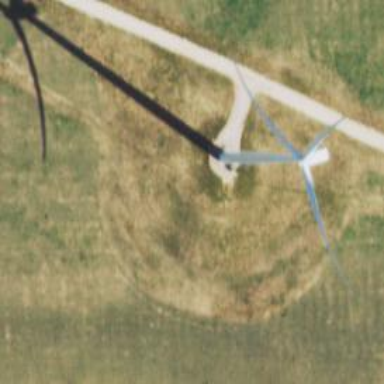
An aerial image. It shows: Wind generator in the form of horizontal axis wind turbine.